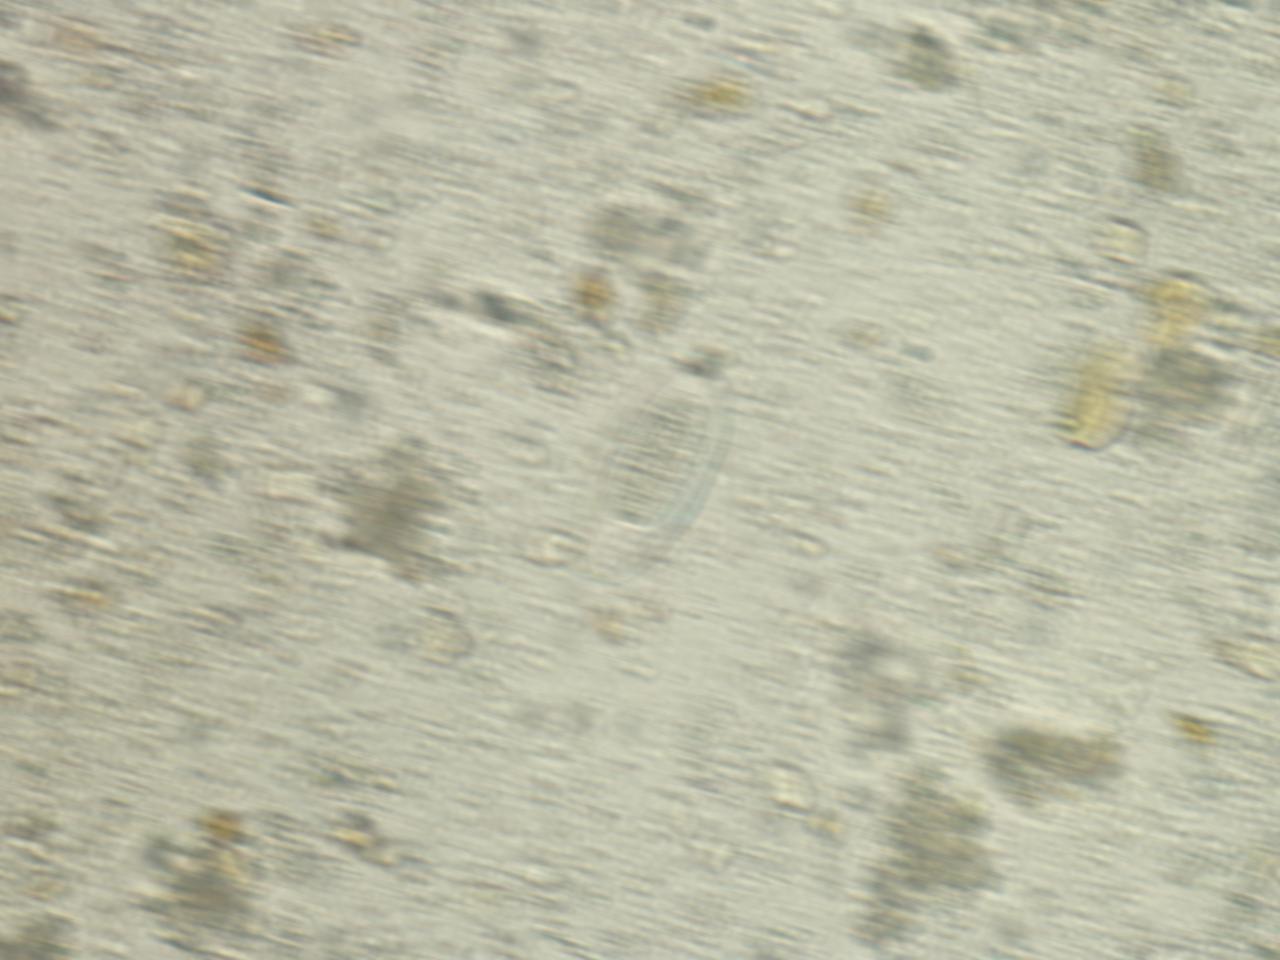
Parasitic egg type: Enterobius vermicularis